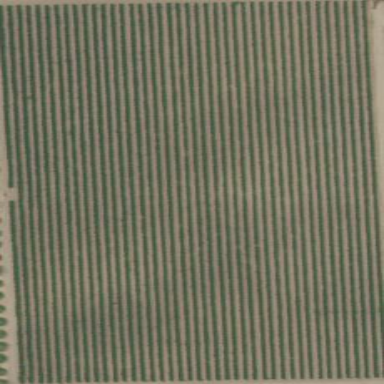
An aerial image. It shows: Vineyard where grapes are grown.